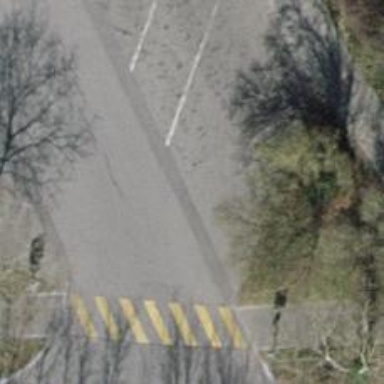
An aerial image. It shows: Bollard barrier.